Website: lowes
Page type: billing-address
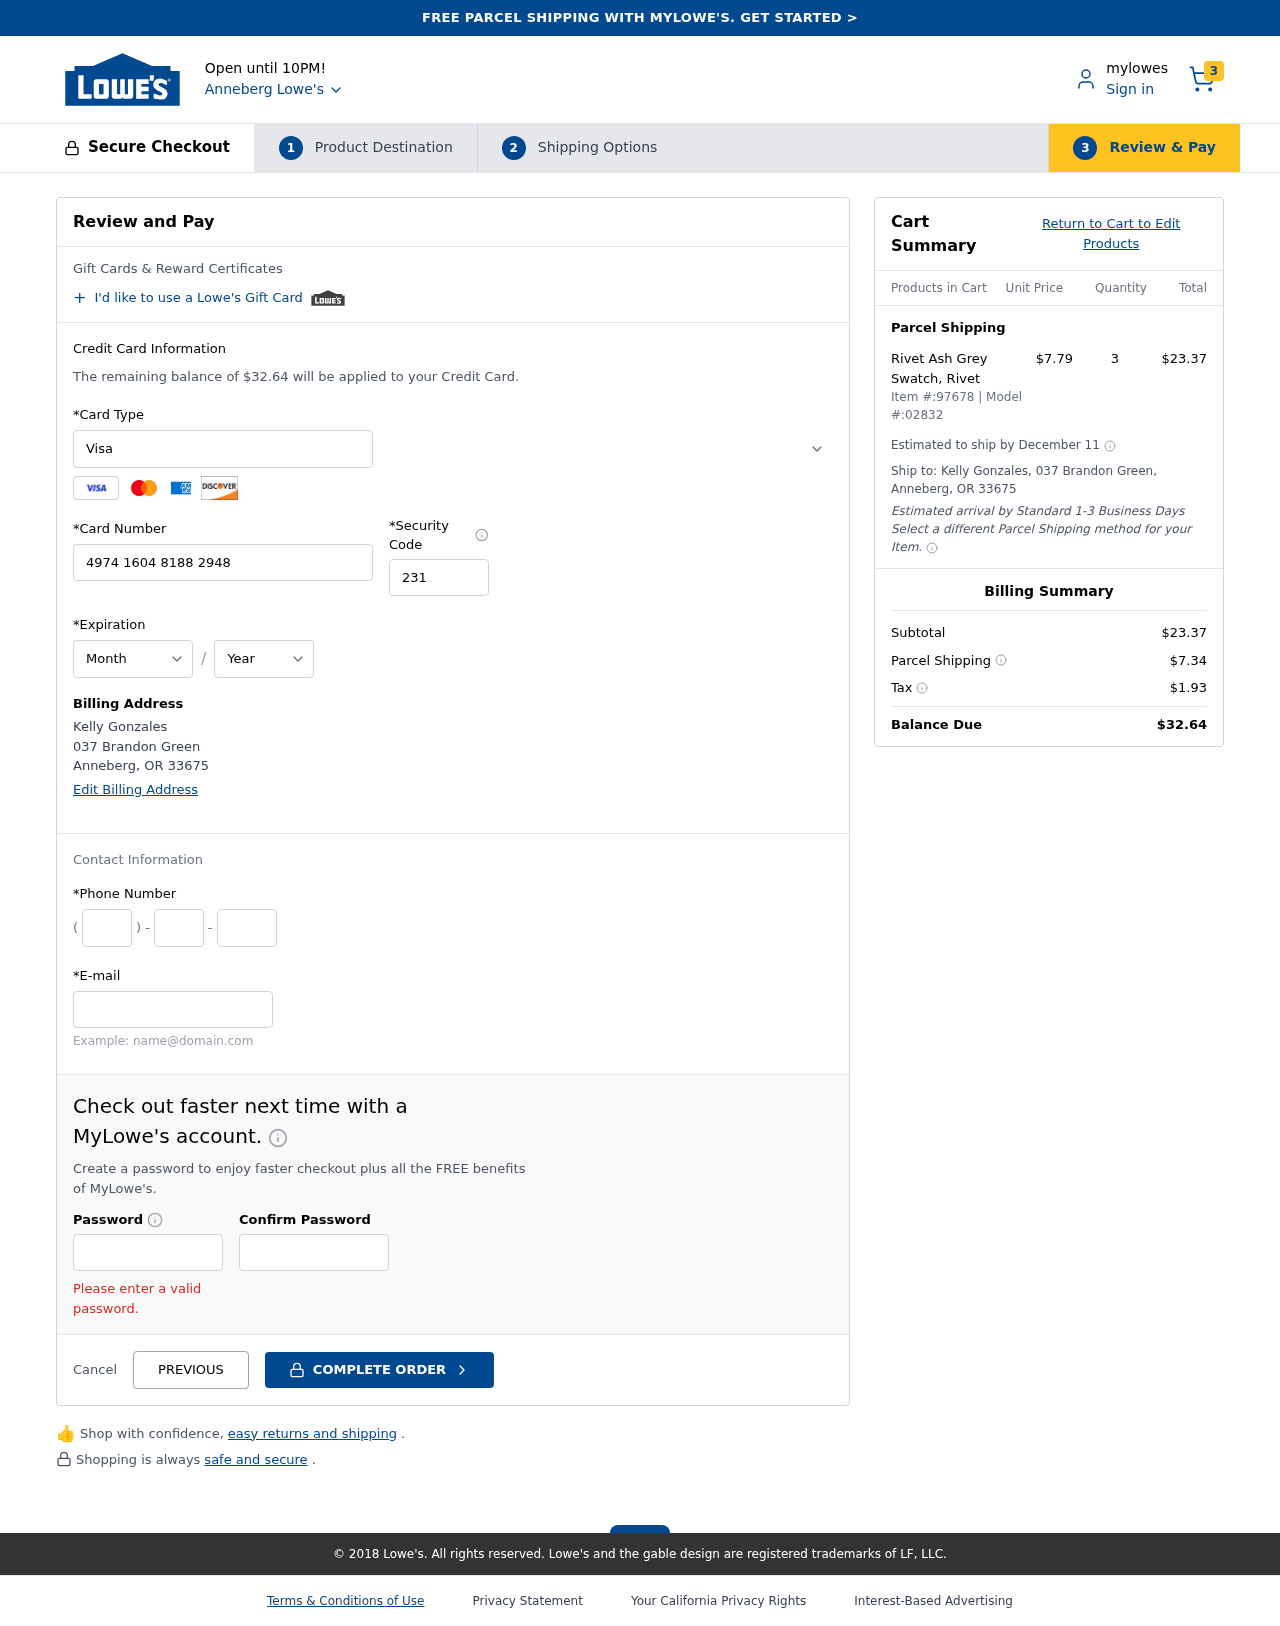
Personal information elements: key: PII_CARD_CVV
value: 231
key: PII_CARD_EXPIRY_MONTH
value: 07
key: PII_CARD_EXPIRY_YEAR
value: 29
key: PII_CARD_NUMBER
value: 4974 1604 8188 2948
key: PII_CARD_TYPE
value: Visa
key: PII_CITY
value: Anneberg
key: PII_CITY_STATE_ZIP
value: Anneberg, OR 33675
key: PII_EMAIL
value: kelly.gonzales@yahoo.com
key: PII_FULLNAME
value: Kelly Gonzales
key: PII_PHONE_AREA
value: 200
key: PII_PHONE_PREFIX
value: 451
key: PII_PHONE_SUFFIX
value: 3125
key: PII_STREET
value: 037 Brandon Green
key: PII_FULLNAME2
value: Kelly Gonzales
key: PII_STATE_ABBR
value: OR
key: PII_POSTCODE
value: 33675
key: PII_POSTCODE_FULL
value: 33675
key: PII_CITY_STATE
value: Anneberg, OR
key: PII_STATE_ABBR2
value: OR
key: PII_POSTCODE_NUMERIC
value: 33675
Product elements: key: PRODUCT1_NAME
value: Rivet Ash Grey Swatch, Rivet
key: PRODUCT1_PRICE
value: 7.79
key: PRODUCT1_QUANTITY
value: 3
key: PRODUCT_ITEM_NUMBER
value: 97678
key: PRODUCT_MODEL_NUMBER
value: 02832
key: PRODUCT1_LINE_TOTAL
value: $23.37
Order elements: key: ORDER_NUM_ITEMS
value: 3
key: ORDER_TOTAL
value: $32.64
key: ORDER_SHIPPING_DATE
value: December 11
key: ORDER_SUBTOTAL
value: $23.37
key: ORDER_SHIPPING_COST
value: $7.34
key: ORDER_TAX
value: $1.93